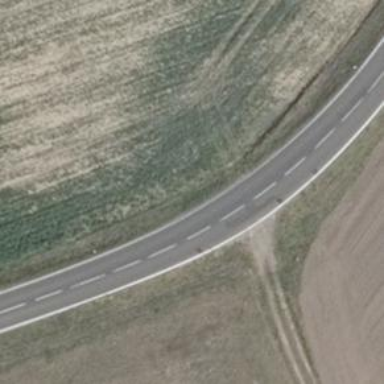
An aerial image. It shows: Secondary road.